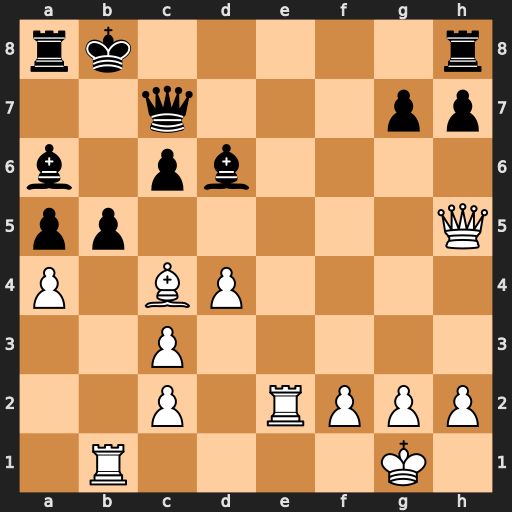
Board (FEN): rk5r/2q3pp/b1pb4/pp5Q/P1BP4/2P5/2P1RPPP/1R4K1
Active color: w
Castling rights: -
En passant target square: -
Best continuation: axb5 cxb5 Bxb5